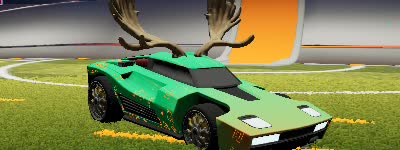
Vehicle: breakout